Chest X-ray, PA view. Patient: 46 years old, sex F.
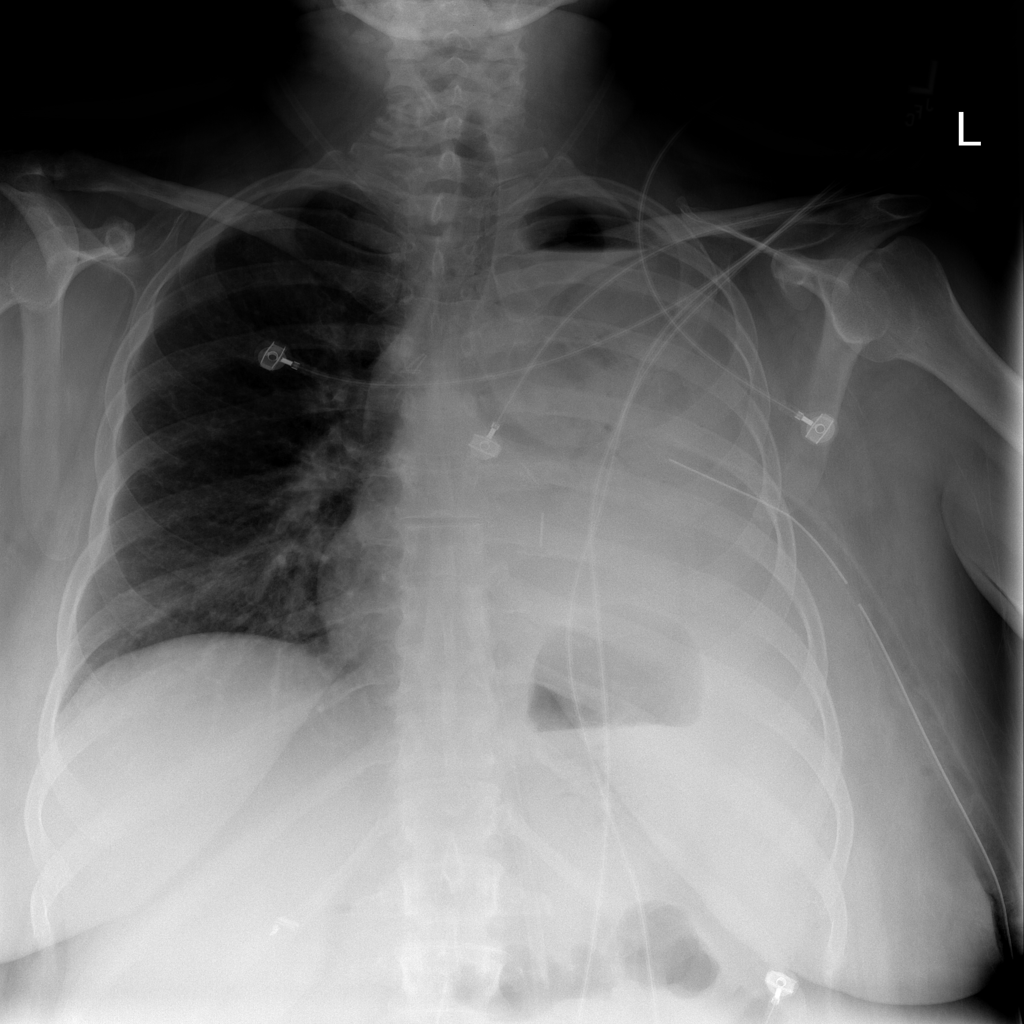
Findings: No Finding